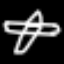
Label: airplane